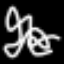
Label: squiggle